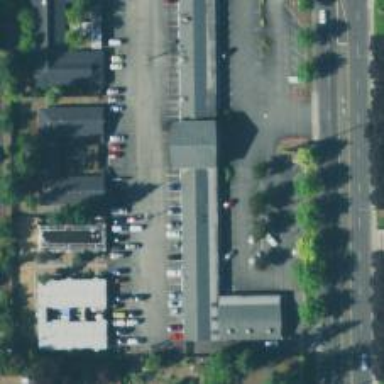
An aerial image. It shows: Healthcare clinic.